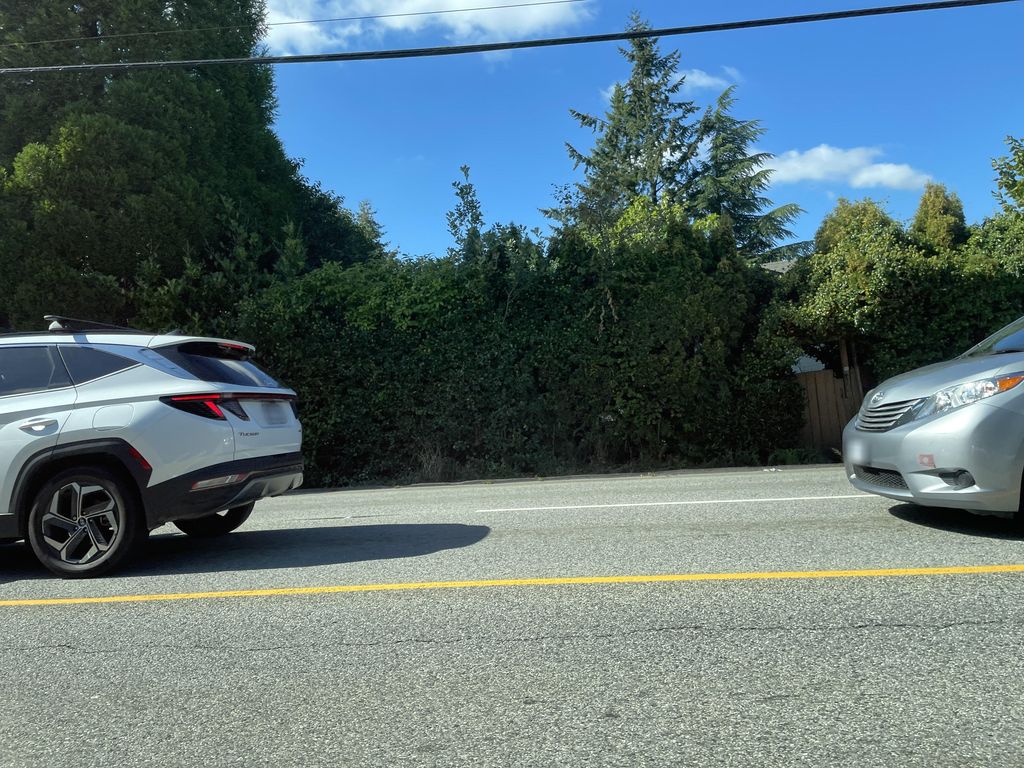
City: vancouver